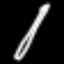
Label: pencil